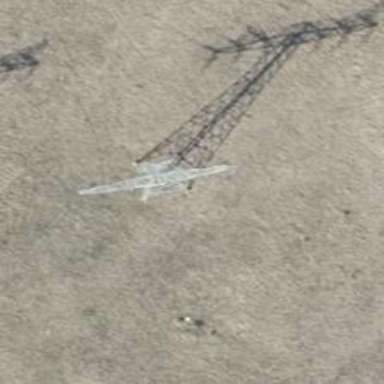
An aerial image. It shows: Lattice tower structure used for power transmission. The power lines are managed in straight line configuration.